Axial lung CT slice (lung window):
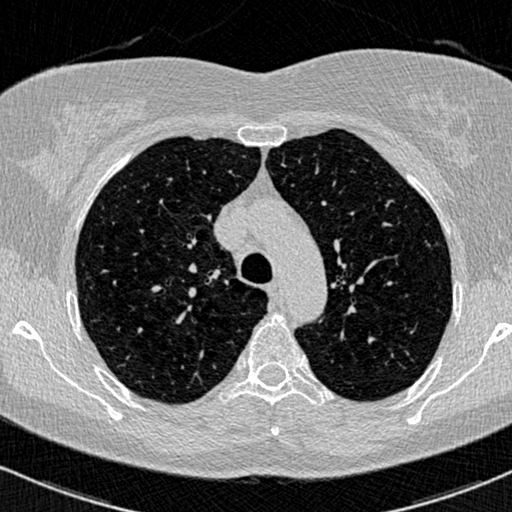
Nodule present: no